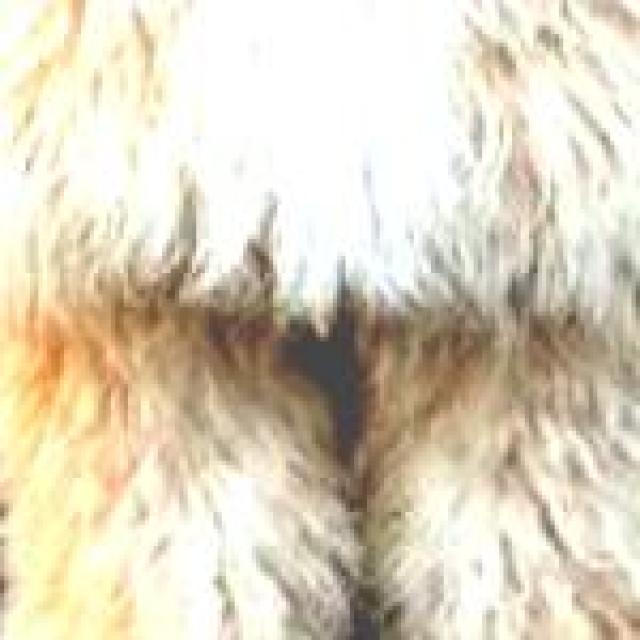
Healthy canine skin — no visible lesions, inflammation, or abnormalities. The skin and coat appear normal.